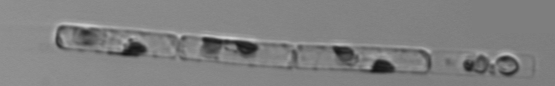
Label: Guinardia_delicatula_TAG_internal_parasite